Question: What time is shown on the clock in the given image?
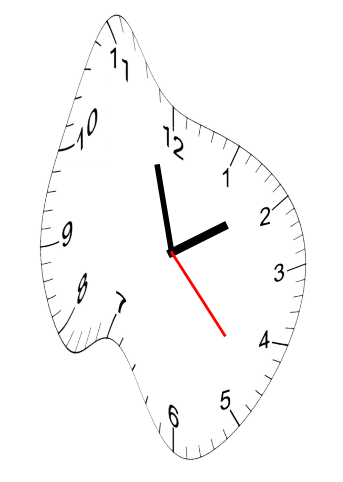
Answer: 01:57:23